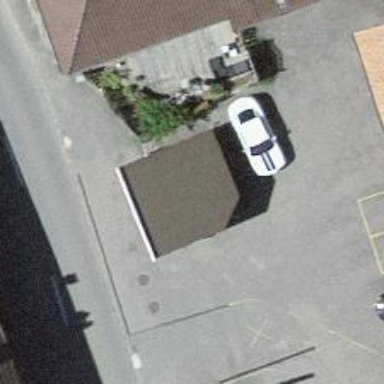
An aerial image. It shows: Fuel station.